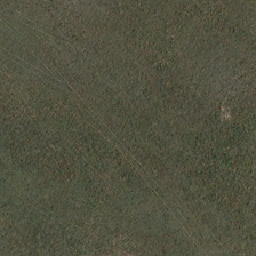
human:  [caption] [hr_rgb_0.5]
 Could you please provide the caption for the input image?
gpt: There are green and brown meadows.

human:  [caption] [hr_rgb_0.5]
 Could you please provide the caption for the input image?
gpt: there are some tracks in the brown meadow .

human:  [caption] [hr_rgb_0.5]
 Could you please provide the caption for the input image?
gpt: There is a green and brown meadow.

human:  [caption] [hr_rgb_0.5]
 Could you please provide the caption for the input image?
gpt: Dark green grass on this meadow will be quite long.

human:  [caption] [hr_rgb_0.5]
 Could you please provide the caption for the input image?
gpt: Dark green grass grows very long in this meadow.